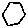
Label: hexagon